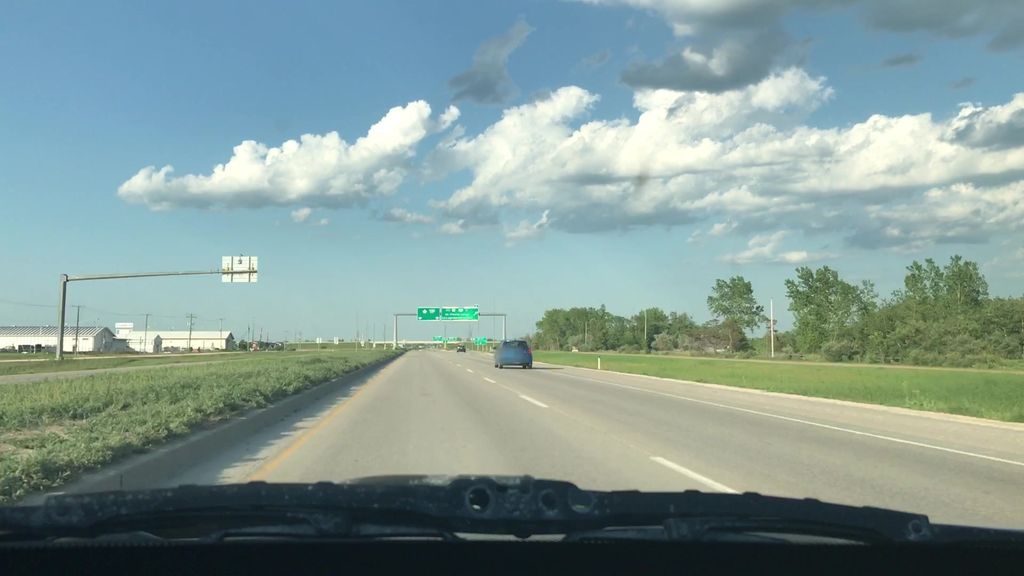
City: winnipeg